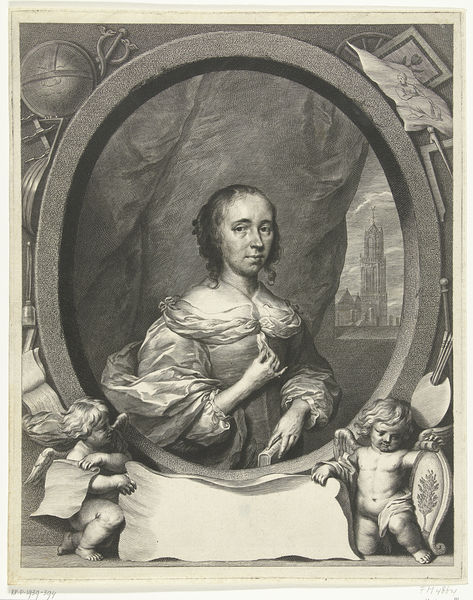
Titel: Portret van Anna Maria van Schurman
Künstler: Cornelis van (II) Dalen
Standort: Amsterdam
Institution: Rijksmuseum
Schlagwörter: flügel, hand, nackt, kirchturm, stadt, frau, grau, kleid, dame, tuch, alt, falten, kragen, instrument, portrait, vorhang, haare, blatt, musik, locken, oval, turm, engel, putte, buch, dom, druck, schwarzweiss, putten, globus, putti, prächtig, oval frau, gtrafik